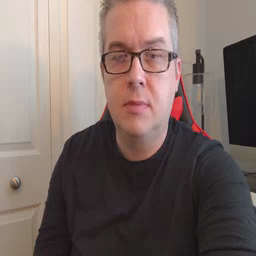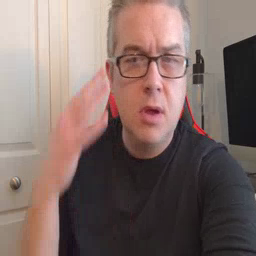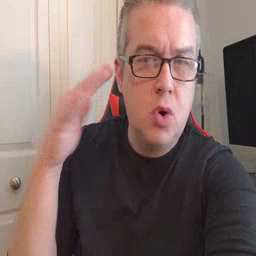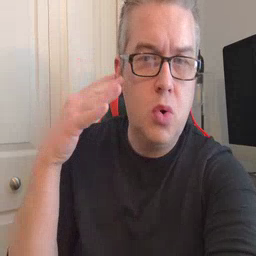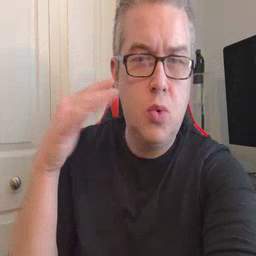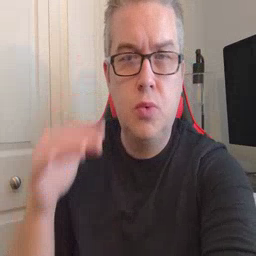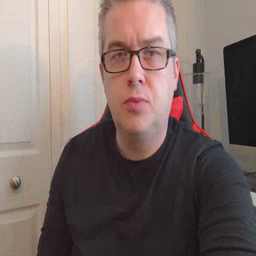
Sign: noisy